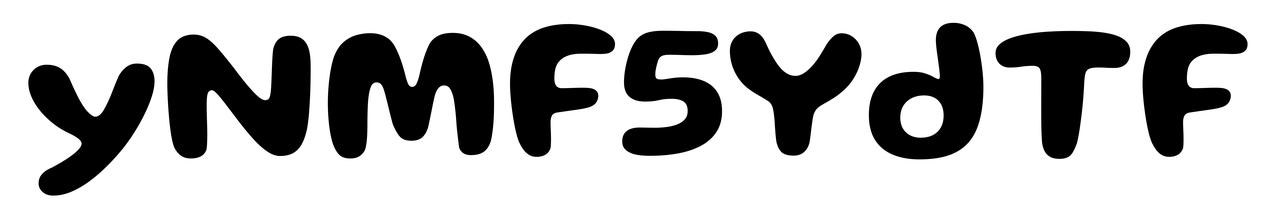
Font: Gluten_SemiBold